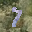
Label: 7